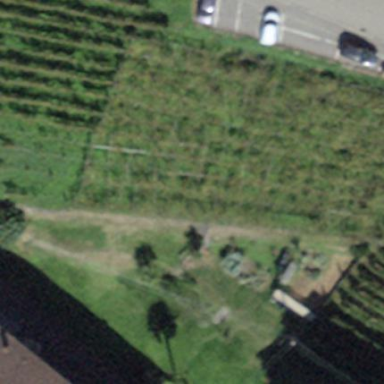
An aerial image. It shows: Vineyard with grape crops.